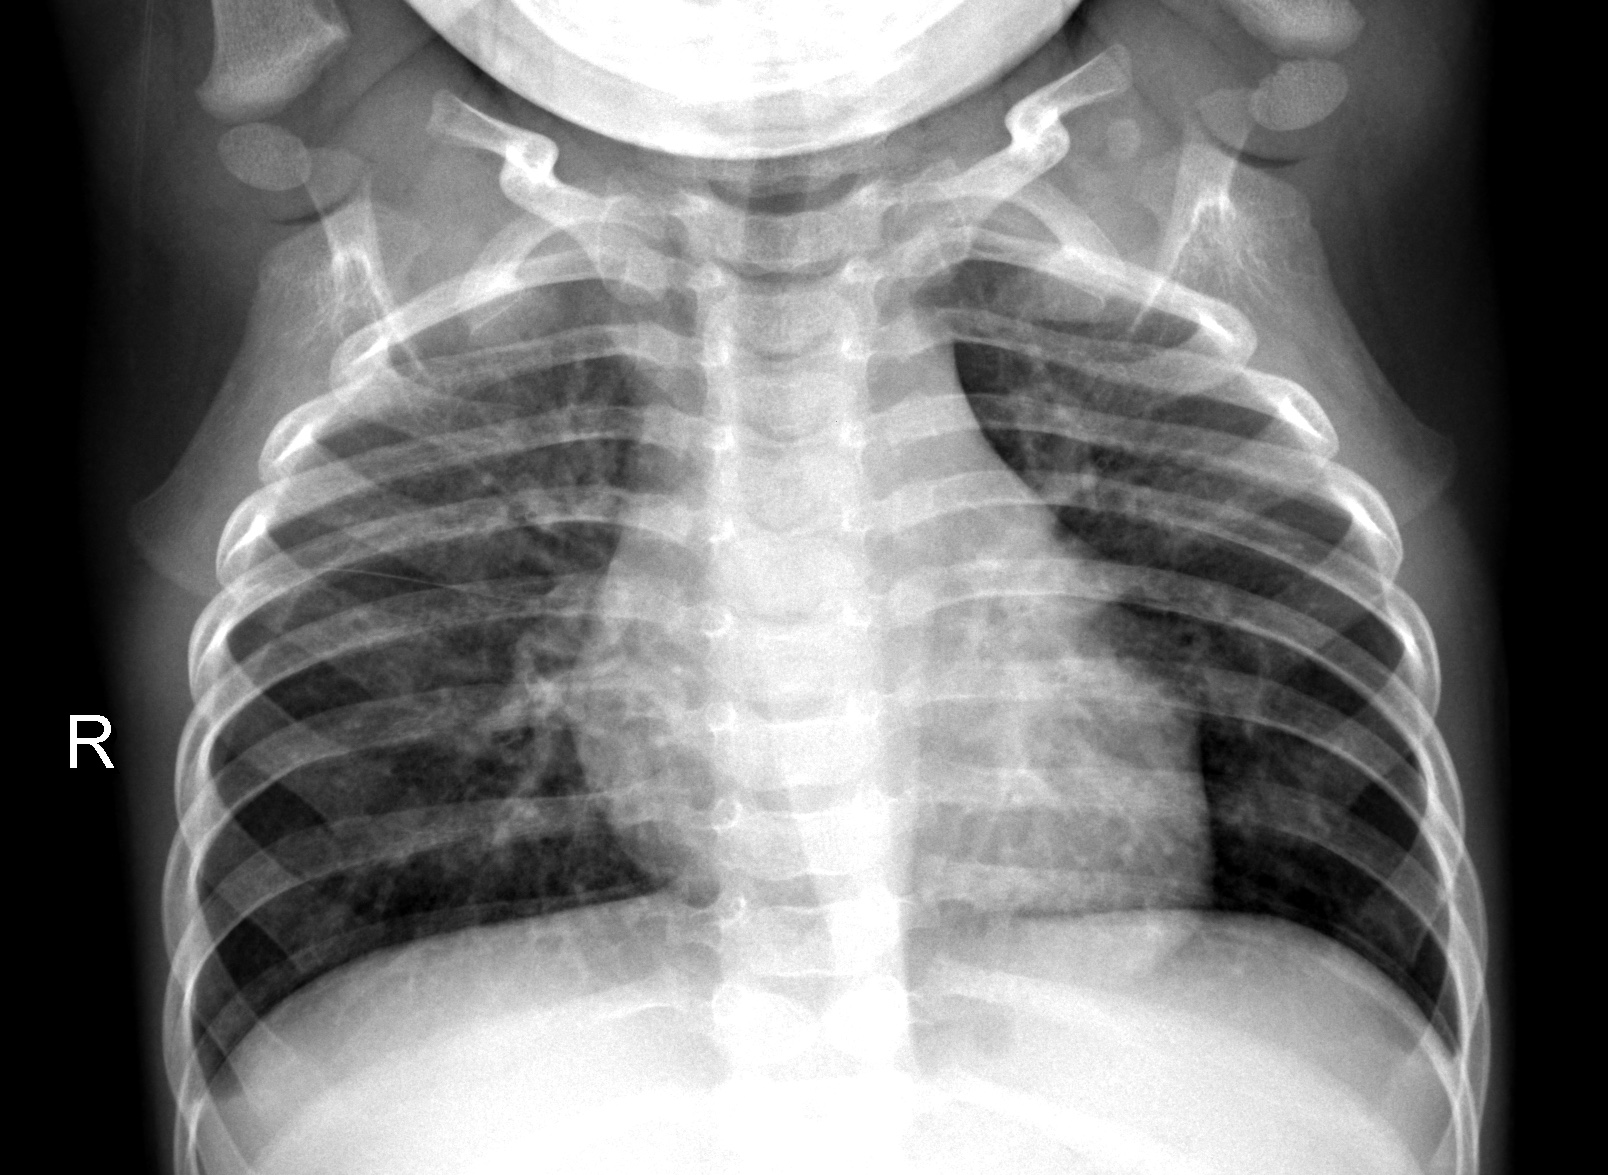
Diagnosis: NORMAL